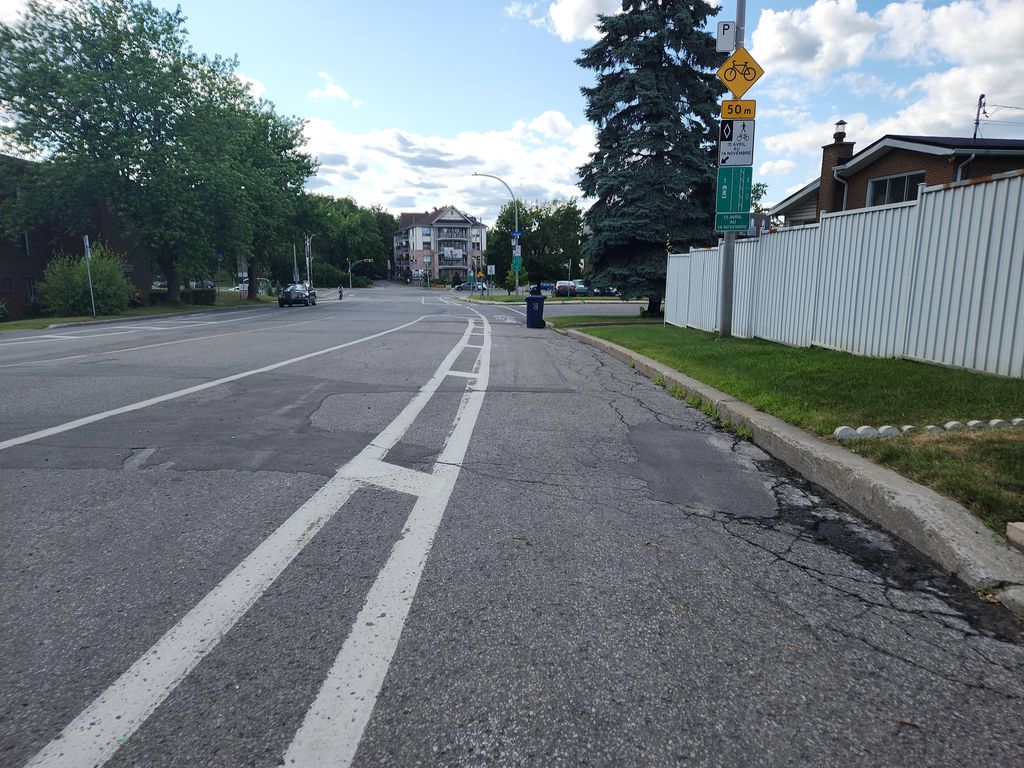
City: montreal